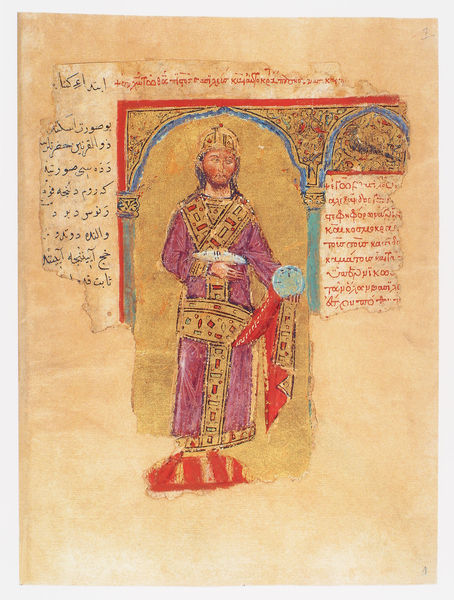
Titel: Der griechische Alexanderroman
Institution: Venedig, Hellenic Institute Codex Gr. 5
Schlagwörter: blau, hand, mann, säulen, türkis, rot, bart, rahmen, gewand, gold, mantel, adel, edelsteine, krone, schrift, bogen, lila, könig, buch, seite, illustration, kugel, herrscher, ritter, buchseite, fragment, fisch, arabisch, krieger, golden, arabesk, geschmückt, prunkvoll, buchmalerei, nordafrika, gewadn, bigen, emir, juwelen